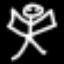
Label: angel